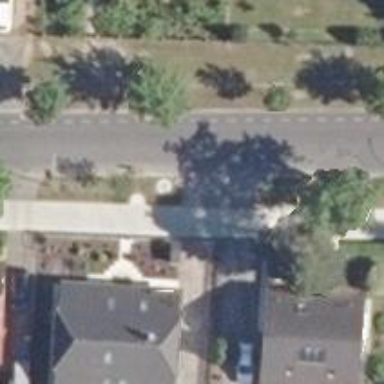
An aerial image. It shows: Tertiary road with asphalt surface. There is cycle lane on the left side of the road.